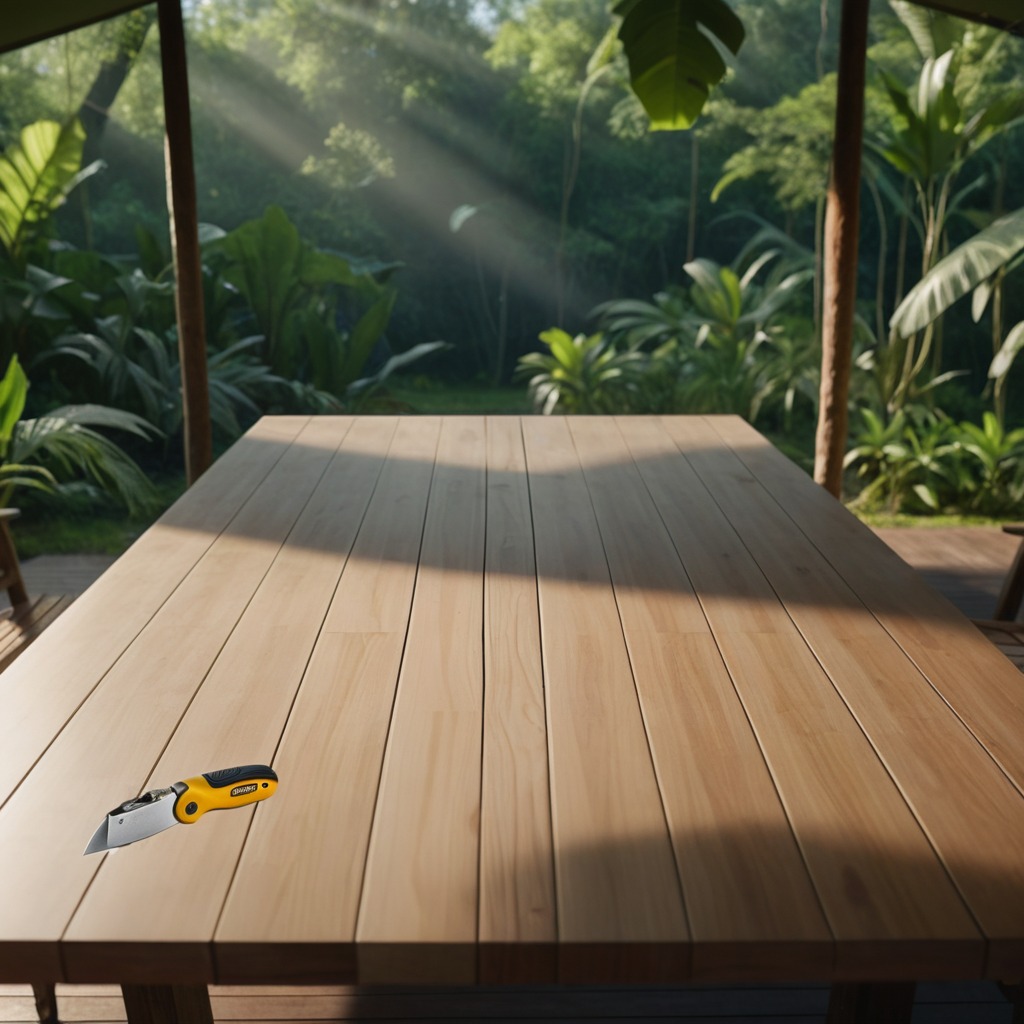
A utility knife is lying on the wooden table inside a jungle field workshop tent.